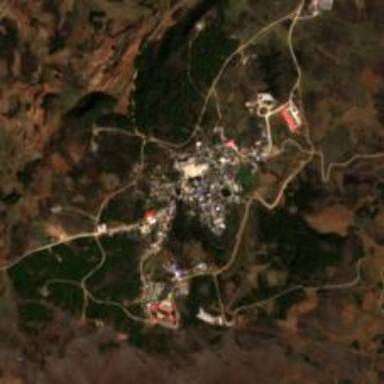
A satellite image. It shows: Ethnic township within town.